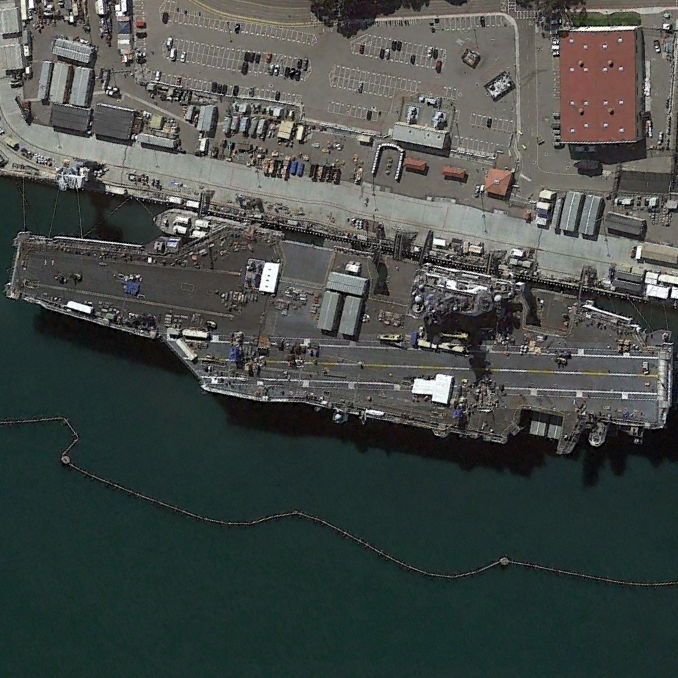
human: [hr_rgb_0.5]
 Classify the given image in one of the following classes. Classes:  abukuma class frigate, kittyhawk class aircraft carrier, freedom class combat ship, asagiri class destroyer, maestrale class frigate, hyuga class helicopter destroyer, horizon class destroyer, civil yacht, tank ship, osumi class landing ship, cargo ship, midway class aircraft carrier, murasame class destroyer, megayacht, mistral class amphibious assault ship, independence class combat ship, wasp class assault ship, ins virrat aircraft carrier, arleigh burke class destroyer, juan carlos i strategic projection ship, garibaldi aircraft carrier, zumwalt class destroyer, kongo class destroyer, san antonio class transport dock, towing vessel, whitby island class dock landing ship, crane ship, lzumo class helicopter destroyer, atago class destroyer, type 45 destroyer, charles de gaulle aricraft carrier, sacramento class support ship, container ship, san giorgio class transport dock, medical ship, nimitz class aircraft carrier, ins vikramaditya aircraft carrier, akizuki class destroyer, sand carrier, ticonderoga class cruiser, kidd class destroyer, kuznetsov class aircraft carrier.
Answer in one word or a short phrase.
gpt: Nimitz class aircraft carrier